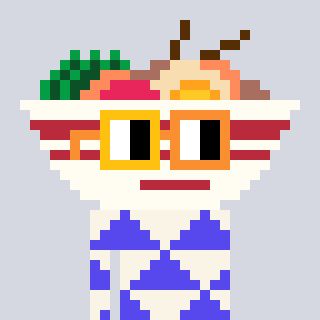
a pixel art character with square yellow and orange glasses, a noodles-shaped head and a computerblue-colored body on a cool background